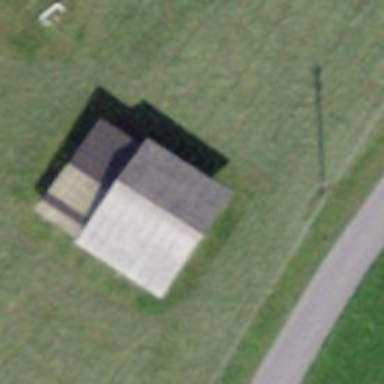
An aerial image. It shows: Barn.